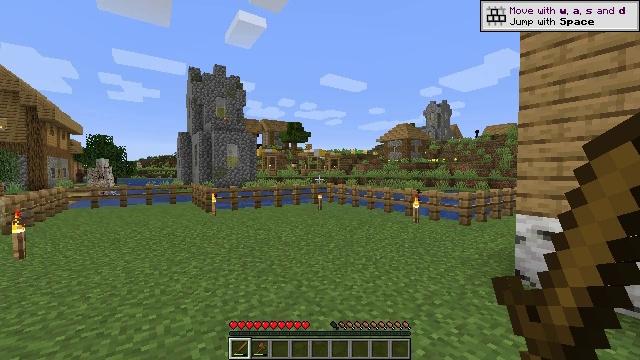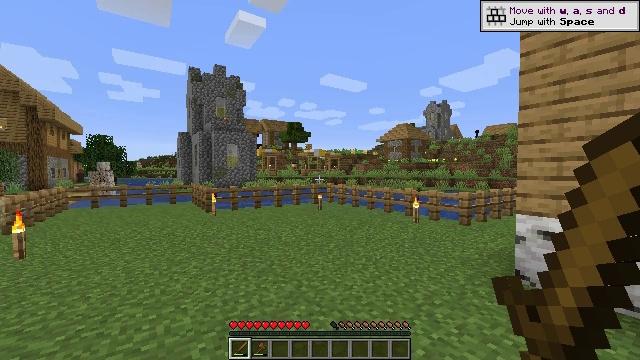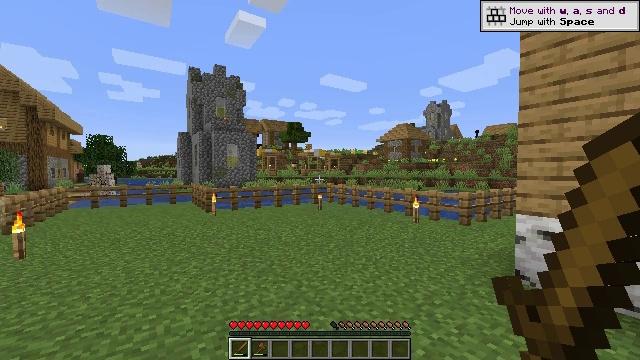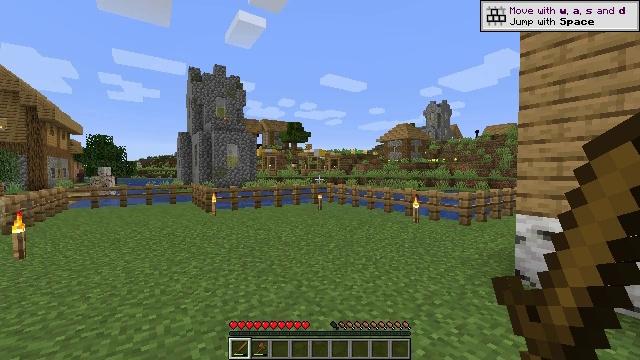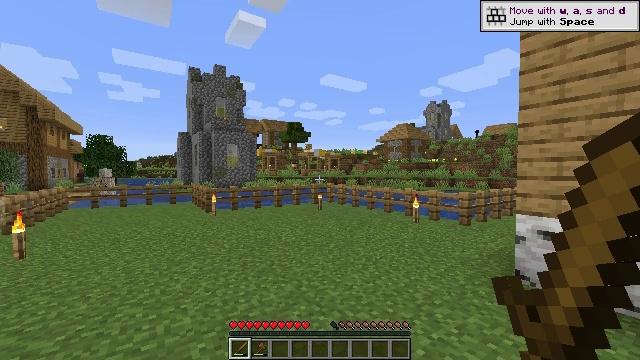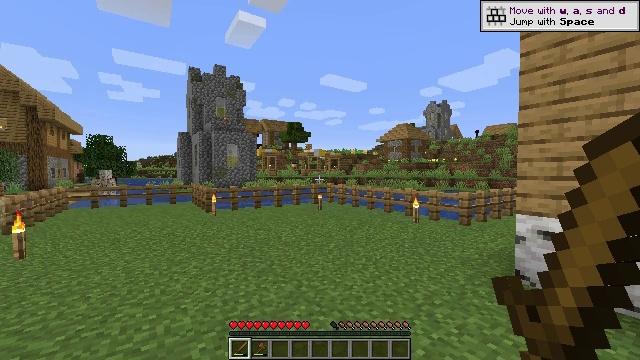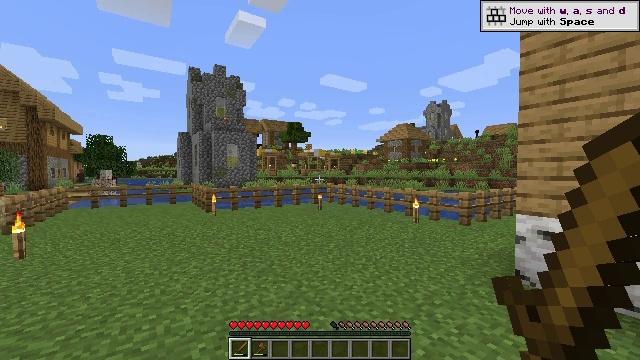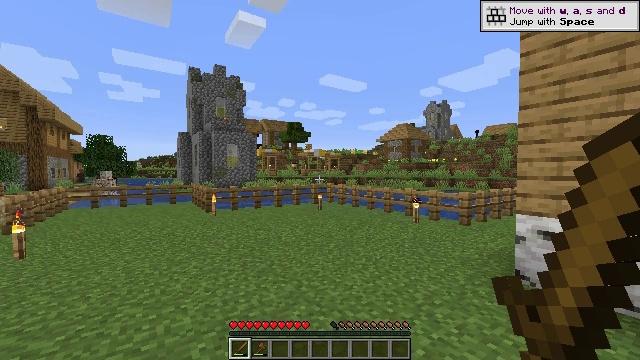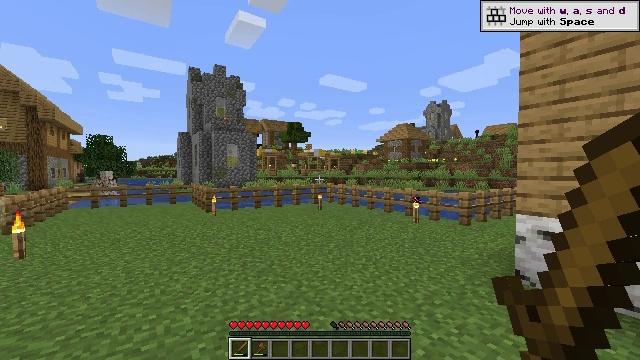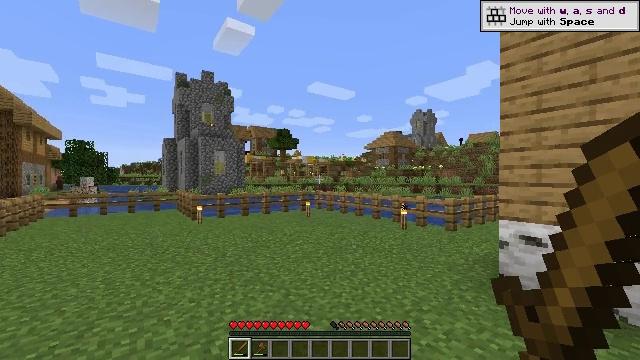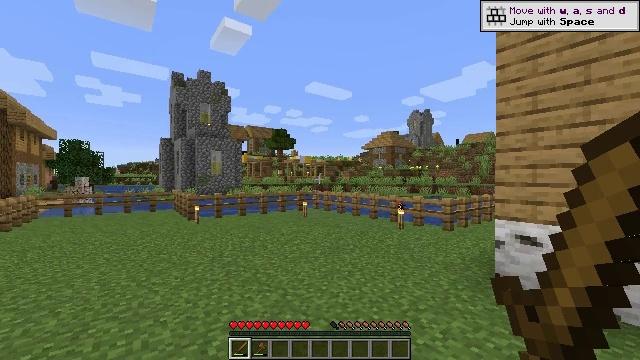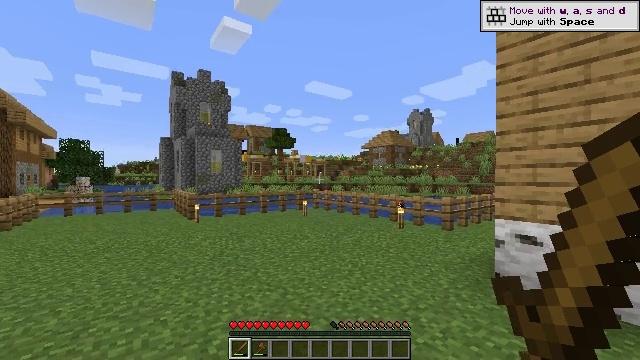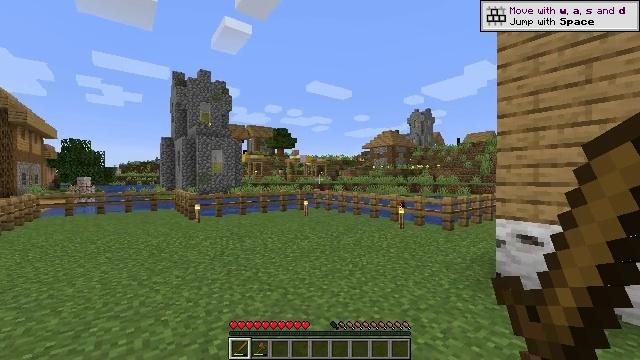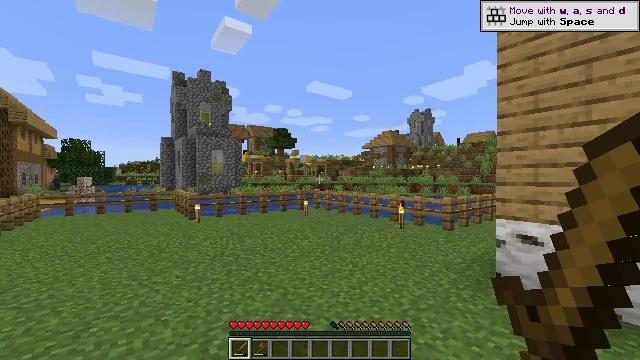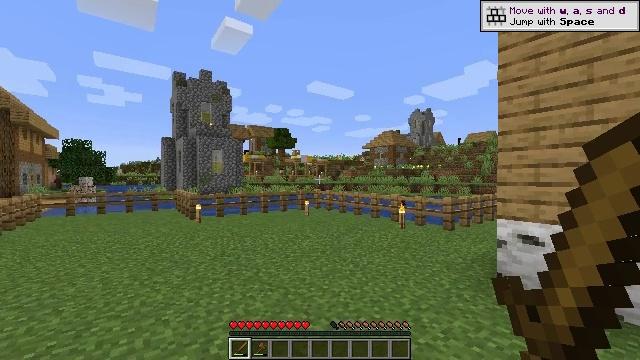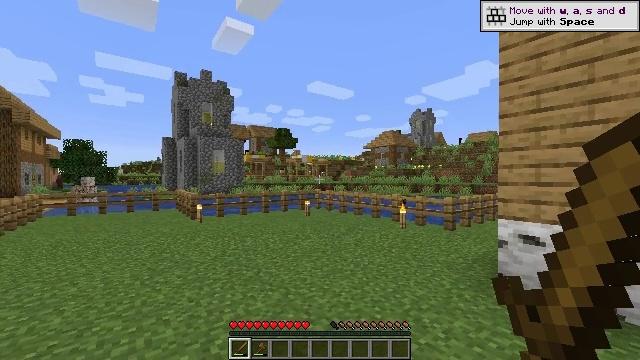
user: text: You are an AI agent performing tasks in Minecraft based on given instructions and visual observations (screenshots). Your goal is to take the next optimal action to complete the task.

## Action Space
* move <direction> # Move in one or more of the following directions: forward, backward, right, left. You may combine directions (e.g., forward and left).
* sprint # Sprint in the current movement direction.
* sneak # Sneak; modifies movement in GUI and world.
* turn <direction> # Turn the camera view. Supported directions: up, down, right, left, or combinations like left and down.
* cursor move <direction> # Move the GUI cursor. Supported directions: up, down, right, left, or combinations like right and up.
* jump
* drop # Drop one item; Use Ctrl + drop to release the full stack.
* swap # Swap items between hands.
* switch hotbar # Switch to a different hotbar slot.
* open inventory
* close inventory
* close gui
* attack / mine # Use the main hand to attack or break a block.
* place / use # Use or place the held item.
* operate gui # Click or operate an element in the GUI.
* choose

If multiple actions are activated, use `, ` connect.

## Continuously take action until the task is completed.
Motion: motion action
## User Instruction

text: Gather hay blocks from the farm.
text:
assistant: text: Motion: no_op
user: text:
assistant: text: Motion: no_op
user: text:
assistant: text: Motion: no_op
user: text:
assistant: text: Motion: no_op
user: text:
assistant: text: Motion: no_op
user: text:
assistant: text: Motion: no_op
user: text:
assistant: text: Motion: no_op
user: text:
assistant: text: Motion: no_op
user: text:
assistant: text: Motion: turn right and up
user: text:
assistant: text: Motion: no_op
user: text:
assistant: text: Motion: no_op
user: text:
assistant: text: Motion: no_op
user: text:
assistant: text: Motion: no_op
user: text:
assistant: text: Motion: no_op
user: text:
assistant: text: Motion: no_op
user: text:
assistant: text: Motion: no_op
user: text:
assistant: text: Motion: no_op
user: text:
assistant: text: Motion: no_op
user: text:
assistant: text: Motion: no_op
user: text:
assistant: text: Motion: no_op
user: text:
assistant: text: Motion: no_op
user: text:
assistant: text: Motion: no_op
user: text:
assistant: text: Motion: no_op
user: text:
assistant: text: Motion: no_op
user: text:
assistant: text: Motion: no_op
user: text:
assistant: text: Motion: no_op
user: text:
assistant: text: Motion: turn left
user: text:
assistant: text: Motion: turn left
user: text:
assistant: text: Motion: turn left
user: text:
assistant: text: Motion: turn left